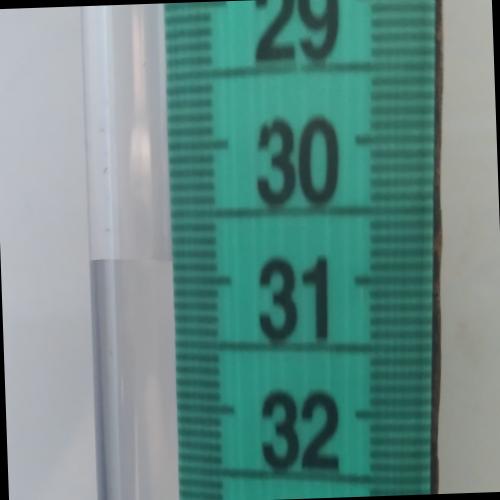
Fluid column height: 30.9 cm